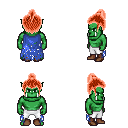
a pixel art fantasy rpg character, male body template, orc, green skin, blue tattered cape, white pants, red short topknot hairstyle, brown shoes, four views (front, back, left, right), 2x2 character sprite sheet, small pixel art, hard edges, no anti-aliasing